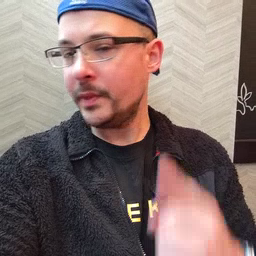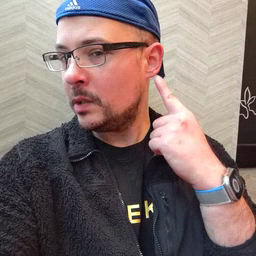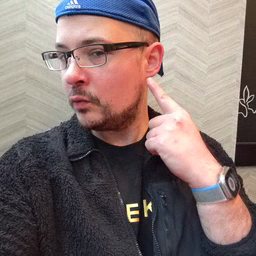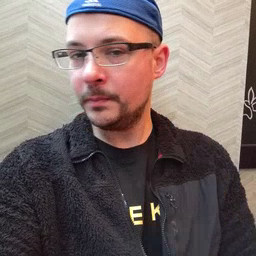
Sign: ear